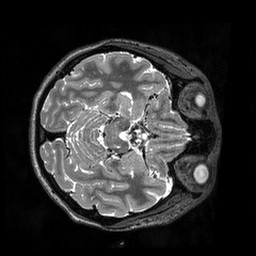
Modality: T2w
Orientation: axial
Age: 27
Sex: female
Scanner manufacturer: siemens
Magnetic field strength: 3 T
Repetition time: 3.2 s
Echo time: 0.564 s